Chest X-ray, AP view. Patient: 53 years old, sex M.
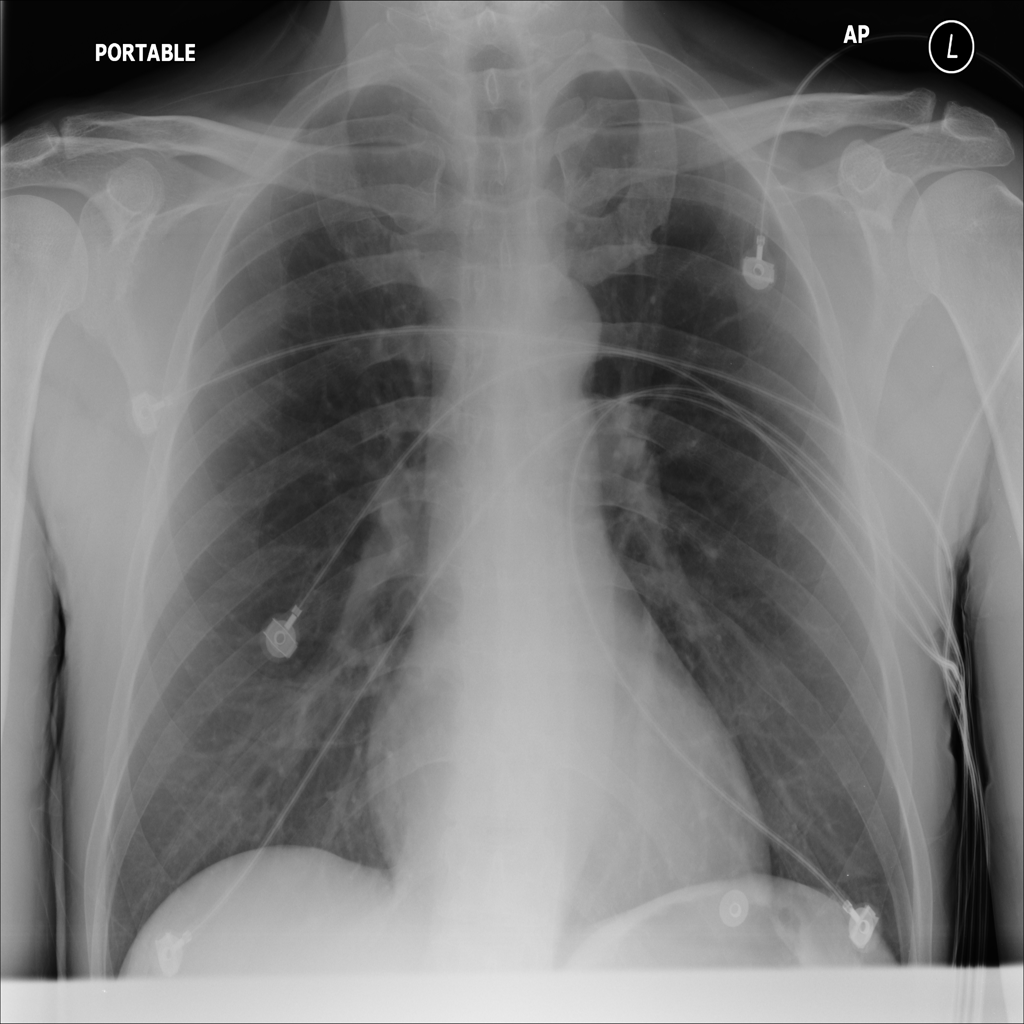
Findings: No Finding